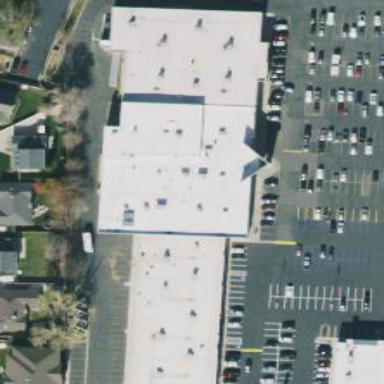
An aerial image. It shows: Retail building housing supermarket.